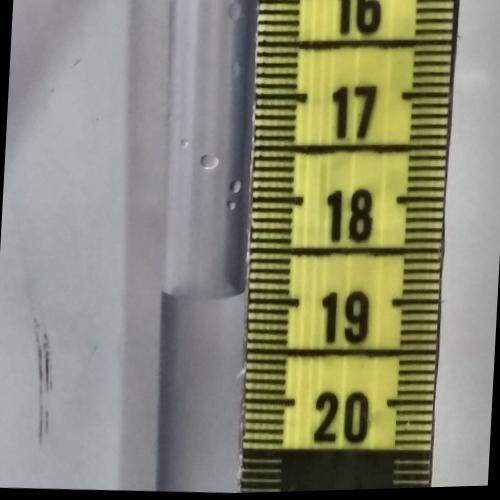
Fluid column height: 18.9 cm